【题型】选择题　【知识点】平面几何　【难度】easy
如图，已知$AB \parallel CD \parallel EF$，那么下列结论正确的是（\quad）

\noindent A. $\displaystyle \frac{AC}{CE} = \frac{BD}{DF}$ \quad
B. $\displaystyle \frac{AC}{DF} = \frac{BD}{CE}$ \quad
C. $\displaystyle \frac{AC}{AE} = \frac{CD}{EF}$ \quad
D. $\displaystyle \frac{AC}{CE} = \frac{AB}{CD}$
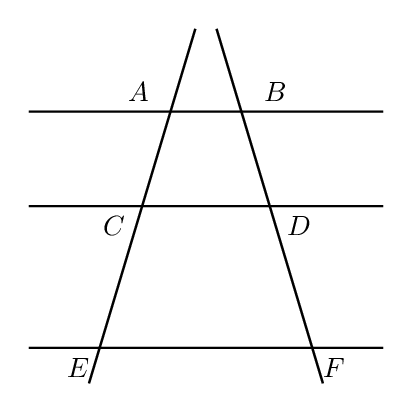
【解答】
\noindent \textbf{【答案】}A
\vspace{0.5em}
\noindent \textbf{【详解】}解：$\because AB \parallel CD \parallel EF$，
\[
\therefore \frac{AC}{CE} = \frac{BD}{DF}，\text{而}\frac{AC}{AE}\text{与}\frac{CD}{EF}\text{不一定相等，}\frac{AC}{CE}\text{与}\frac{AB}{CD}\text{不一定相等，}
\]
故A正确，C不正确，D不正确；
由$\displaystyle \frac{AC}{CE} = \frac{BD}{DF}$得$\displaystyle \frac{AC}{BD} = \frac{CE}{DF}$，
假设$\displaystyle \frac{AC}{DF} = \frac{BD}{CE}$成立，则$\displaystyle \frac{AC}{BD} = \frac{DF}{CE}$，
\[
\therefore \frac{CE}{DF} = \frac{DF}{CE},
\]
\[
\therefore CE = DF，\text{与已知条件不符，}
\]
\[
\therefore \frac{AC}{DF} = \frac{BD}{CE}\text{不成立，}
\]
故B不正确，
故选：A．